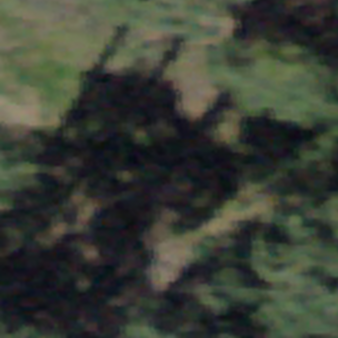
Label: other